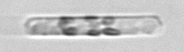
Label: Dactyliosolen_fragilissimus